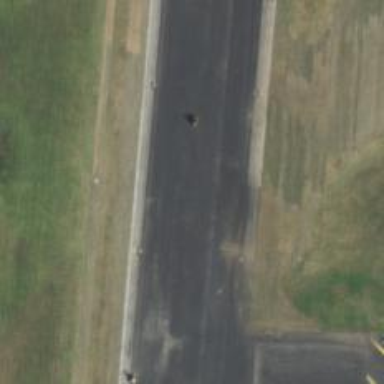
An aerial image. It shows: Runway surface made of asphalt at airport.